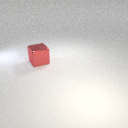
large red metal cube